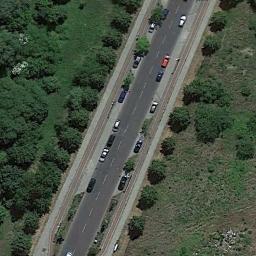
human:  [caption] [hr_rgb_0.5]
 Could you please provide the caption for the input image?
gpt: The left side of the highway is sandy .

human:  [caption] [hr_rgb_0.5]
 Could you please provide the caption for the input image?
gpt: The freeway is between the grass and some trees .

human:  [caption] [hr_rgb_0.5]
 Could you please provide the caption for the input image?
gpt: There are large green forests around the freeway and there are many cars on the freeway .

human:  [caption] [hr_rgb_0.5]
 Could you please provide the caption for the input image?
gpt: A straight freeway goes through the lawn with some trees and some cars are driving on the freeway .

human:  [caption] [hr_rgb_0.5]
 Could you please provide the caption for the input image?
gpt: There are green lawns and trees along the freeway .